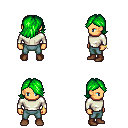
a pixel art fantasy rpg character, male body template, human, tanned skin, white long-sleeve shirt, teal pants, green swoop hairstyle, bracelets, brown shoes, four views (front, back, left, right), 2x2 character sprite sheet, small pixel art, hard edges, no anti-aliasing